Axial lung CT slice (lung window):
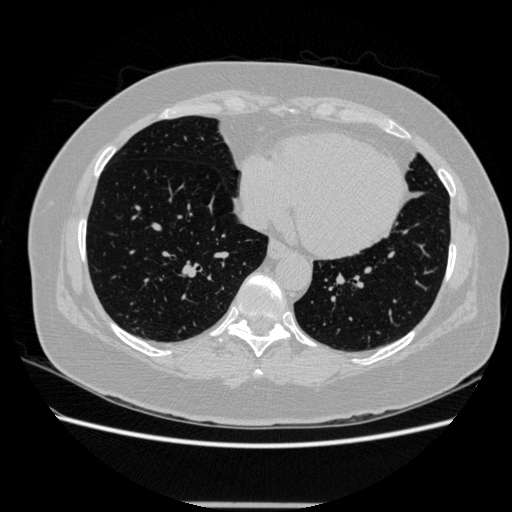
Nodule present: no